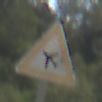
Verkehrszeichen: FlugbetriebRechts
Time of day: Midday
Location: Outdoor (Nature)
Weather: PartlyCloudy
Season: NotSpecified
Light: Natural